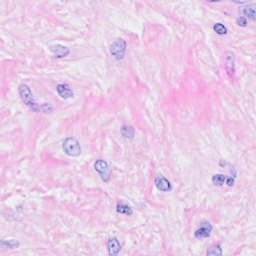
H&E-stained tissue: Breast